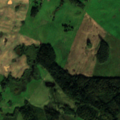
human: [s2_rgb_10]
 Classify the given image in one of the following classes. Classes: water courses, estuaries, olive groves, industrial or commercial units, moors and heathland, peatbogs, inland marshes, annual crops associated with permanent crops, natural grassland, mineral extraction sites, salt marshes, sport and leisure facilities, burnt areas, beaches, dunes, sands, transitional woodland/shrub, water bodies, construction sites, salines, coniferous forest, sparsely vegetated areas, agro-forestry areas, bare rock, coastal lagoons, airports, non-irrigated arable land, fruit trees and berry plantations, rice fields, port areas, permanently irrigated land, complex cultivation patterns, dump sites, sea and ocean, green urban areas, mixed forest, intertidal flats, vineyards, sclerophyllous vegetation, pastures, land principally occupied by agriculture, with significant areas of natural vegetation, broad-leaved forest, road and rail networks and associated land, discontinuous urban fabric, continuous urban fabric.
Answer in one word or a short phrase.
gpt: non-irrigated arable land, complex cultivation patterns, land principally occupied by agriculture, with significant areas of natural vegetation, mixed forest